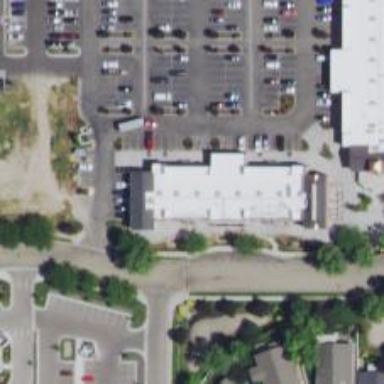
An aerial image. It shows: Swimming pool shop.